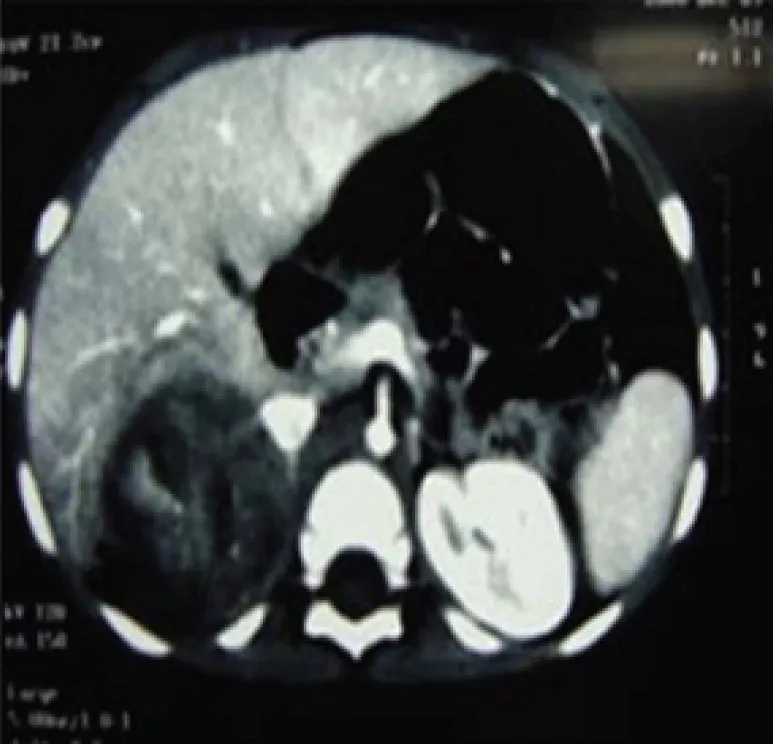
An abdominopelvic CT scan image shows a large oval shaped heterogeneous mass arising from the right adrenal gland with heterogeneous enhancement and pressure effect on right lobe of the liver.
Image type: radiology (ct)